Question: At the root of my application I have an AggregateCatalog and a CompositionContainer like so:
'''
AggregateCatalog aggregateCatalog = new AggregateCatalog();
CompositionContainer compositionContainer = new CompositionContainer(aggregateCatalog);
'''
My application loads up modules which contain several exports as shown in the diagram below. I want to use CompositionScopeDefinition to scope the exports circled in the diagram.

<URL>
'''
// Create CompositionScopeDefinition.
TypeCatalog globalParts = new TypeCatalog(typeof(RequestListener));
TypeCatalog scopedParts = new TypeCatalog(typeof(RequestHandler), typeof(DataAccessLayer), typeof(Logger), typeof(DatabaseConnection));
CompositionScopeDefinition compositionScopeDefinition = new CompositionScopeDefinition(
globalParts,
new[] { new CompositionScopeDefinition(scopedParts, null) });
// Register CompositionScopeDefinition.
aggregateCatalog.Catalogs.Add(compositionScopeDefinition);
// Create an instance of RequestListener.
RequestListener requestListener = compositionContainer.GetExportedValue<RequestListener>();
'''
However, this causes the following exception:
> > System.ComponentModel.Composition.ImportCardinalityMismatchException occurred Message=No exports were found that match the constraint:
ContractName MyNamespace.RequestListener
RequiredTypeIdentity MyNamespace.RequestListener InnerException:
How can add my scoped exports using CompositionScopeDefinition to an existing AggregateCatalog and initialise them using my existing CompositionContainer?
It seems that the problem using an AggregateCatalog. If I add the CompositionScopeDefinition to the CompositionContainer directly everything works but this stops me from adding other catalogs to the CompositionContainer.
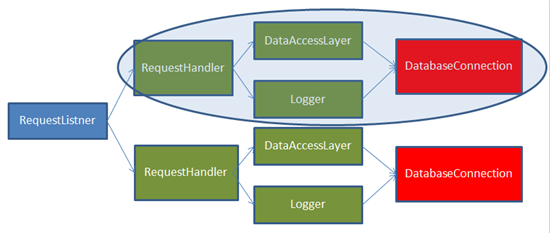
Answer: I spoke to the guys who work on MEF on CodePlex. This was essentially their answer:
'''
// Handy extension methods for dealing with CompositionScopeDefinition (Not relevant to this answer but useful).
public static class ComposablePartCatalogExtensions
{
public static CompositionScopeDefinition AsScope(this ComposablePartCatalog catalog, params CompositionScopeDefinition[] children)
{
return new CompositionScopeDefinition(catalog, children);
}
public static CompositionScopeDefinition AsScopeWithPublicSurface<T>(this ComposablePartCatalog catalog, params CompositionScopeDefinition[] children)
{
IEnumerable<ExportDefinition> definitions = catalog.Parts.SelectMany((p) => p.ExportDefinitions.Where((e) => e.ContractName == AttributedModelServices.GetContractName(typeof(T))));
return new CompositionScopeDefinition(catalog, children, definitions);
}
}
AggregateCatalog aggregateCatalog = new AggregateCatalog();
AggregateCatalog childAggregateCatalog = new AggregateCatalog();
CompositionScopeDefinition compositionScopeDefinition = aggregateCatalog.AsScope(childAggregateCatalog.AsScope());
CompositionContainer compositionContainer = new CompositionContainer(compositionScopeDefinition);
TypeCatalog globalParts = new TypeCatalog(typeof(RequestListener));
TypeCatalog scopedParts = new TypeCatalog(typeof(RequestHandler), typeof(DataAccessLayer), typeof(Logger), typeof(DatabaseConnection));
aggregateCatalog.Catalogs.Add(globalParts);
childAggregateCatalog.Catalogs.Add(scopedParts);
RequestListener requestListener = compositionContainer.GetExportedValue<RequestListener>();
'''
Essentially you can't place a CompositionScopeDefinition inside an AggregateCatalog. So you can invert the relationship and have a CompositionScopeDefinition at the root level and multiple AggregateCatalog's for each scope level you are trying to represent. This seems to work great. You also get the added benefit of having a single CompositionContainer.